Question: I am doing a POC for CSV data read via 'pandas' and am a bit perplexed by the below behavior.
Below is my code snippet:
'''
import pandas as pd
import random
def get_random_names():
names = []
letters = 'ABCDEFGHIJKLMNOPQRSTUVWXYZ'
i = 0
for i in range(0,100):
str_list = random.choices(letters, k=5)
x = ""
for item in str_list:
x += item
names.append(x)
i += 1
return names
def get_random_floats():
float_list = []
for i in range(0,100):
float_list.append(round(random.uniform(10.15, 41.36), 2))
return float_list
data_dict = {'name' : get_random_names(), 'interest' : get_random_floats()}
df = pd.DataFrame(data= data_dict)
print(df.shape)
csv_file = r"""C:\Users\Ronnie\PycharmProjects\pythonProjectTest\pandas\CSV\random.csv"""
df.to_csv(csv_file)
df_csv = pd.read_csv(csv_file)
print(df_csv.shape)
'''
When I print the shape for just the data frame(which I created by doing 'pd.DataFrame') the shape is correct (2 columns), but whenever I convert the same data frame to (using 'df.to_csv') and get the shape of that, the column becomes 3.
Can someone explain why this is the case?
My screenshot is below:

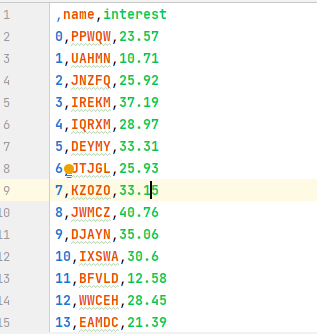
Answer: A quick look in the exported csv file should give you the tip.
You export the index as well, but when reading the data this index is used as column.
Use:
'''
df.to_csv(csv_file, index=False)
'''
Alternatively, you can keep the index in the csv but let 'read_csv' know that this is the index:
'''
df.to_csv(csv_file)
df_csv = pd.read_csv(csv_file, index_col=0)
'''